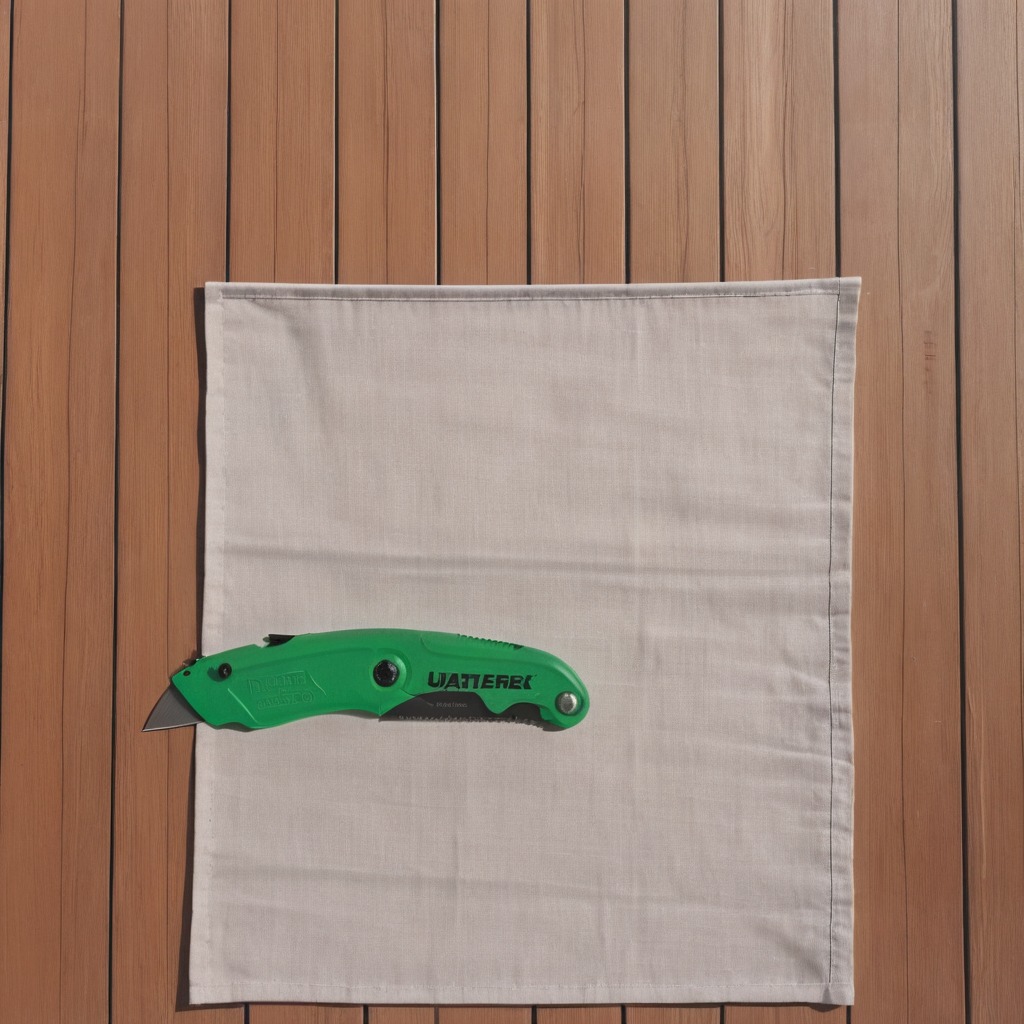
A utility knife lies on the wooden table.